Interaction volume radius: 10 \u00c5
Interaction volume height: 45 \u00c5
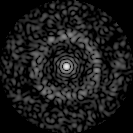
Disorder parameter: 0.8302